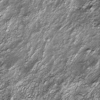
Label: not_dusty